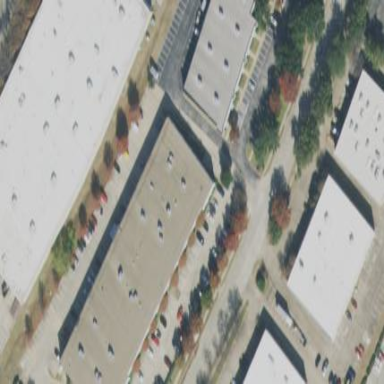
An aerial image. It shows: Commercial building.